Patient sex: M
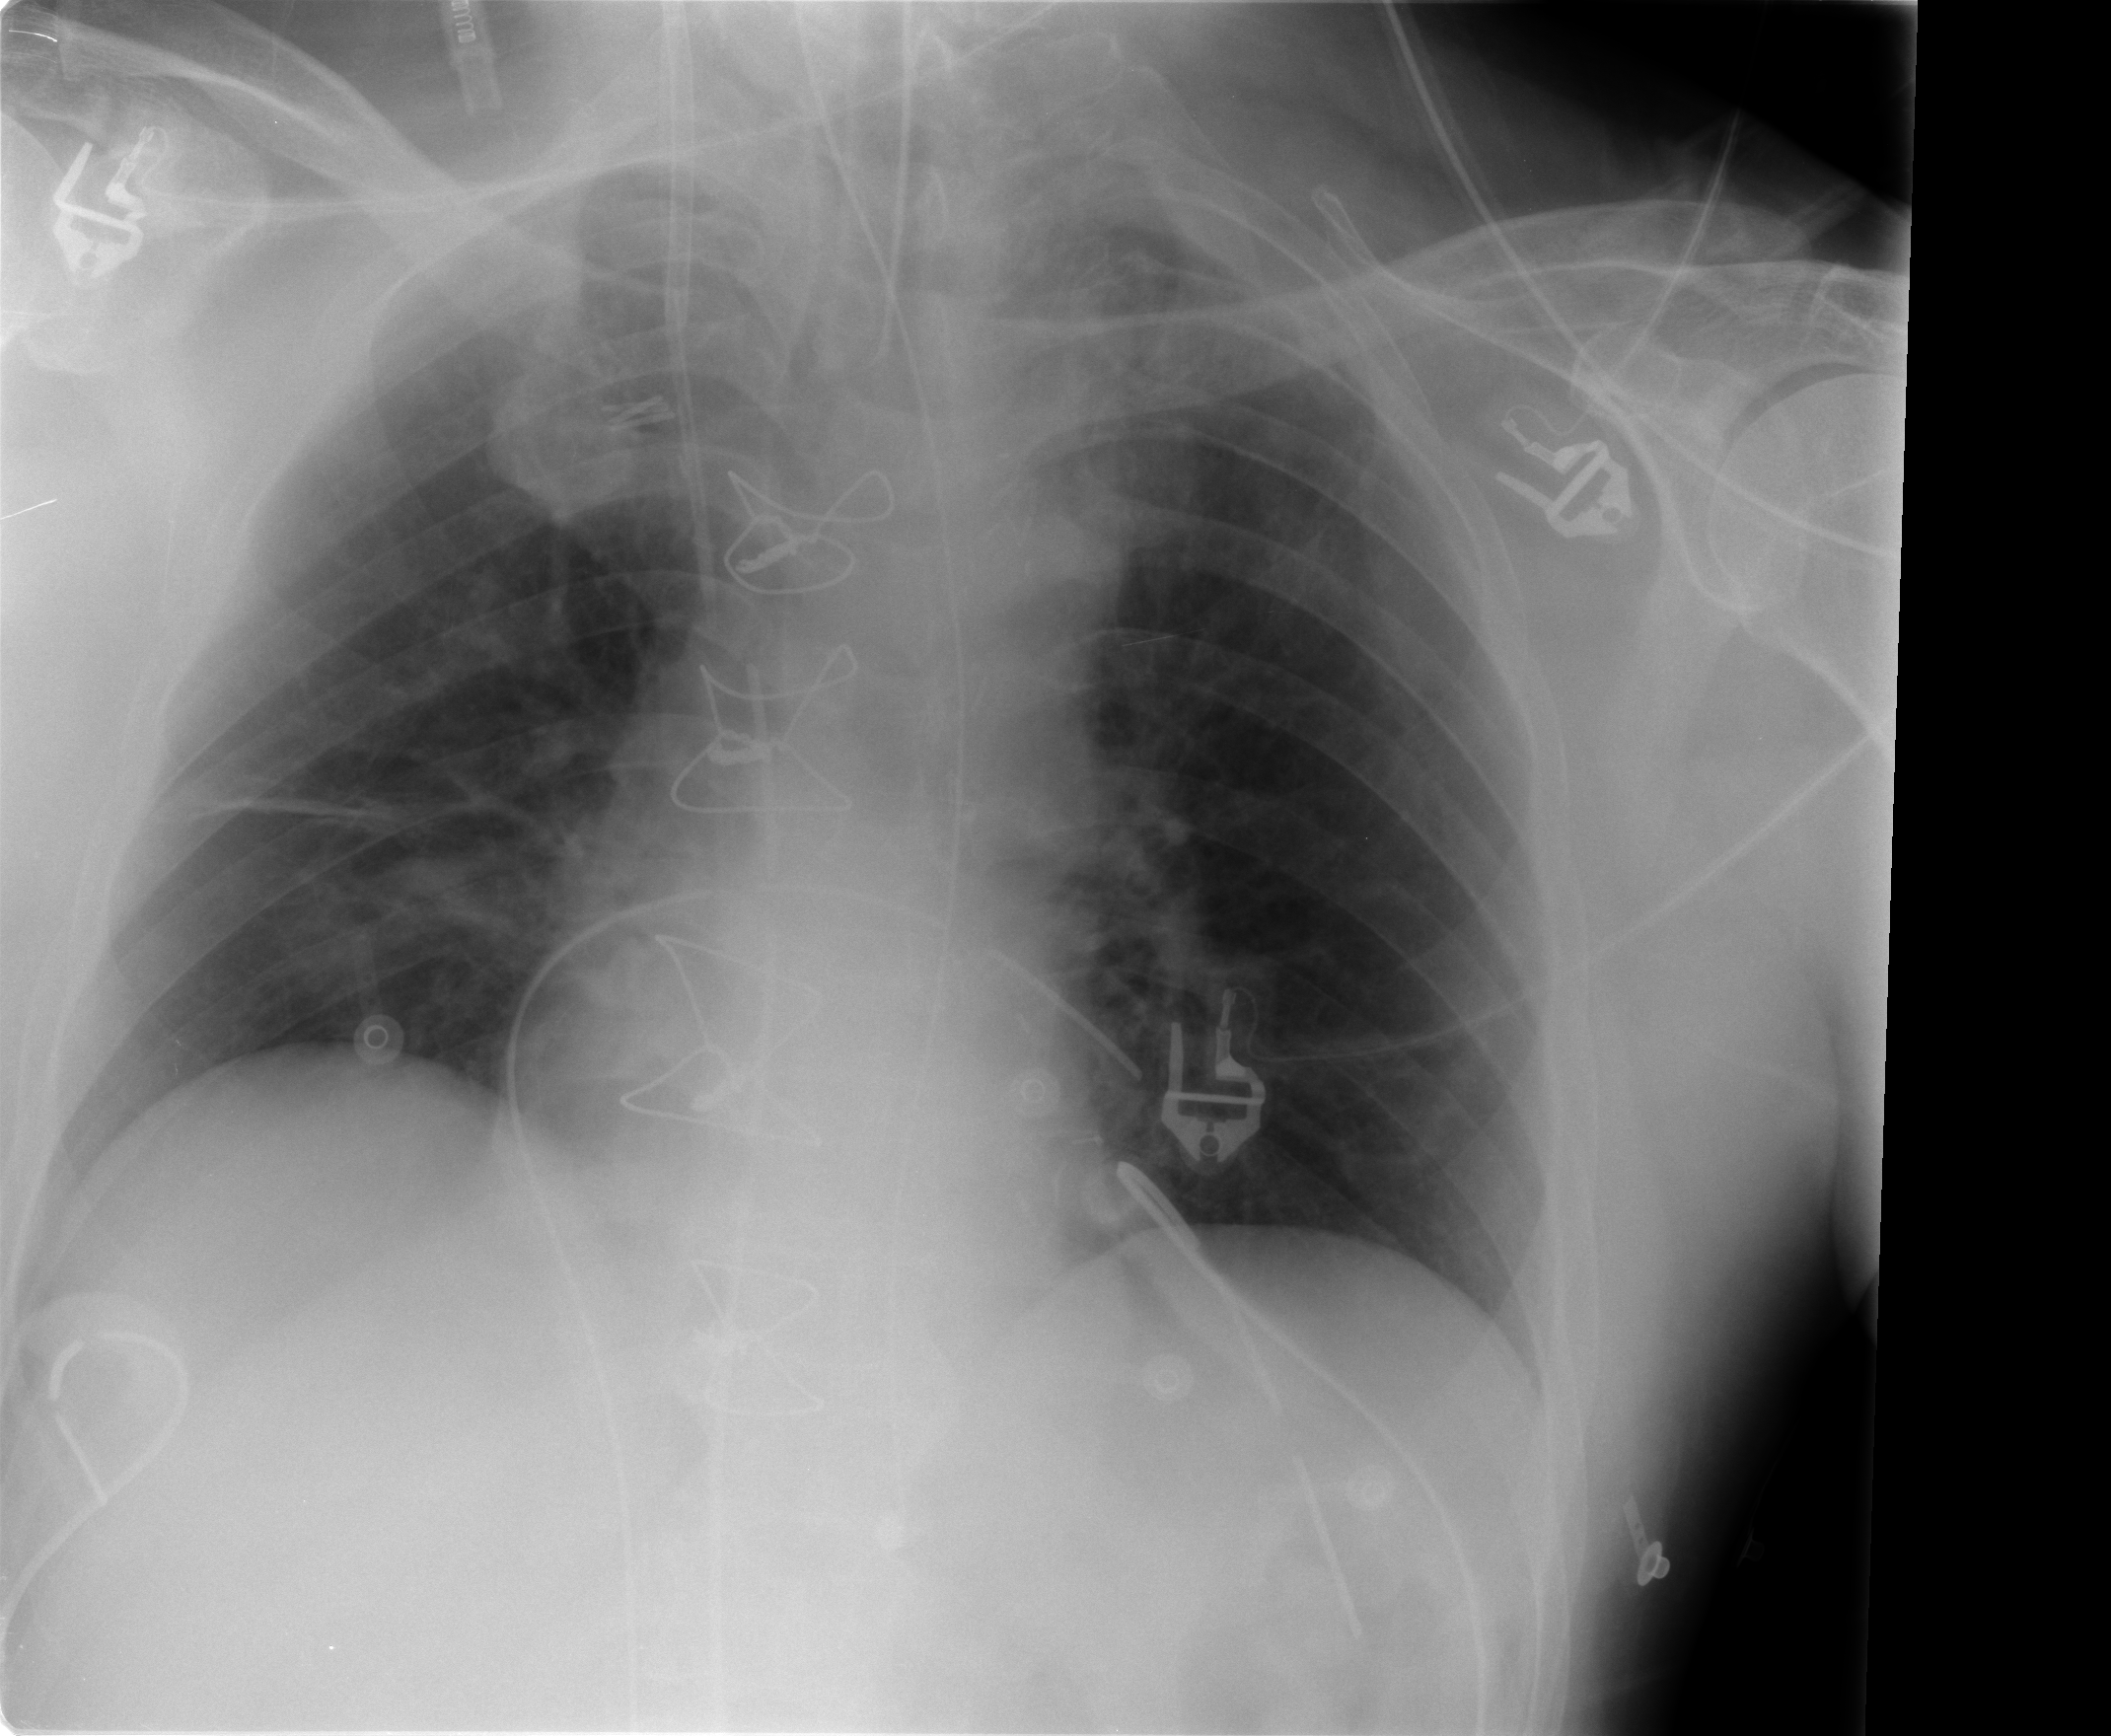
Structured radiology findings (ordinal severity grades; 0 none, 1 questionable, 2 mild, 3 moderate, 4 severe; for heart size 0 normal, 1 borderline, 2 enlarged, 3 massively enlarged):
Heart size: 0
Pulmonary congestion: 0
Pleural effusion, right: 0
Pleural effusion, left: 0
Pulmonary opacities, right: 0
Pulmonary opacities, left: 0
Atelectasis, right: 2
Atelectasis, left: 0